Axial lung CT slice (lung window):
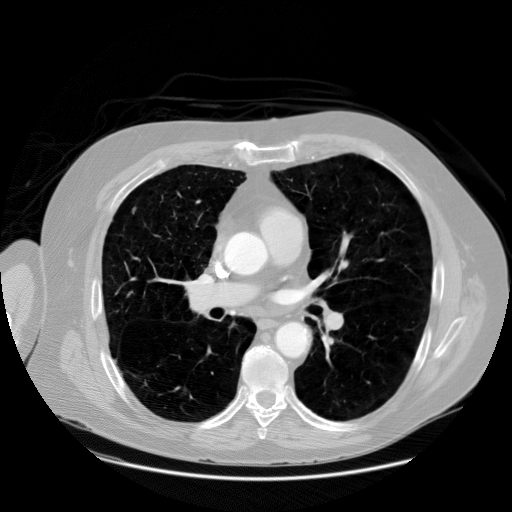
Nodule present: no